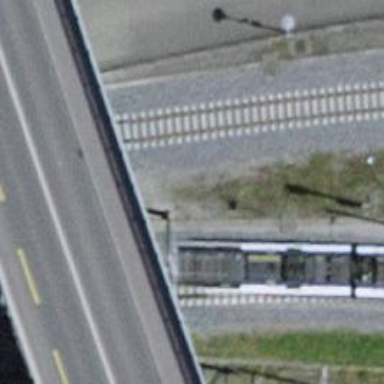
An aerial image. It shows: Narrow-gauge railway spur service with electrified contact line.